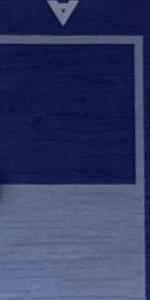
Label: Empty